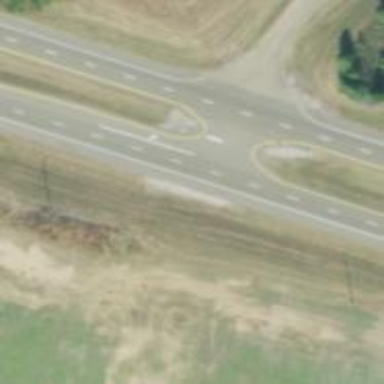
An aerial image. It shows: Trunk expressway with asphalt surface. It is dual carriageway.